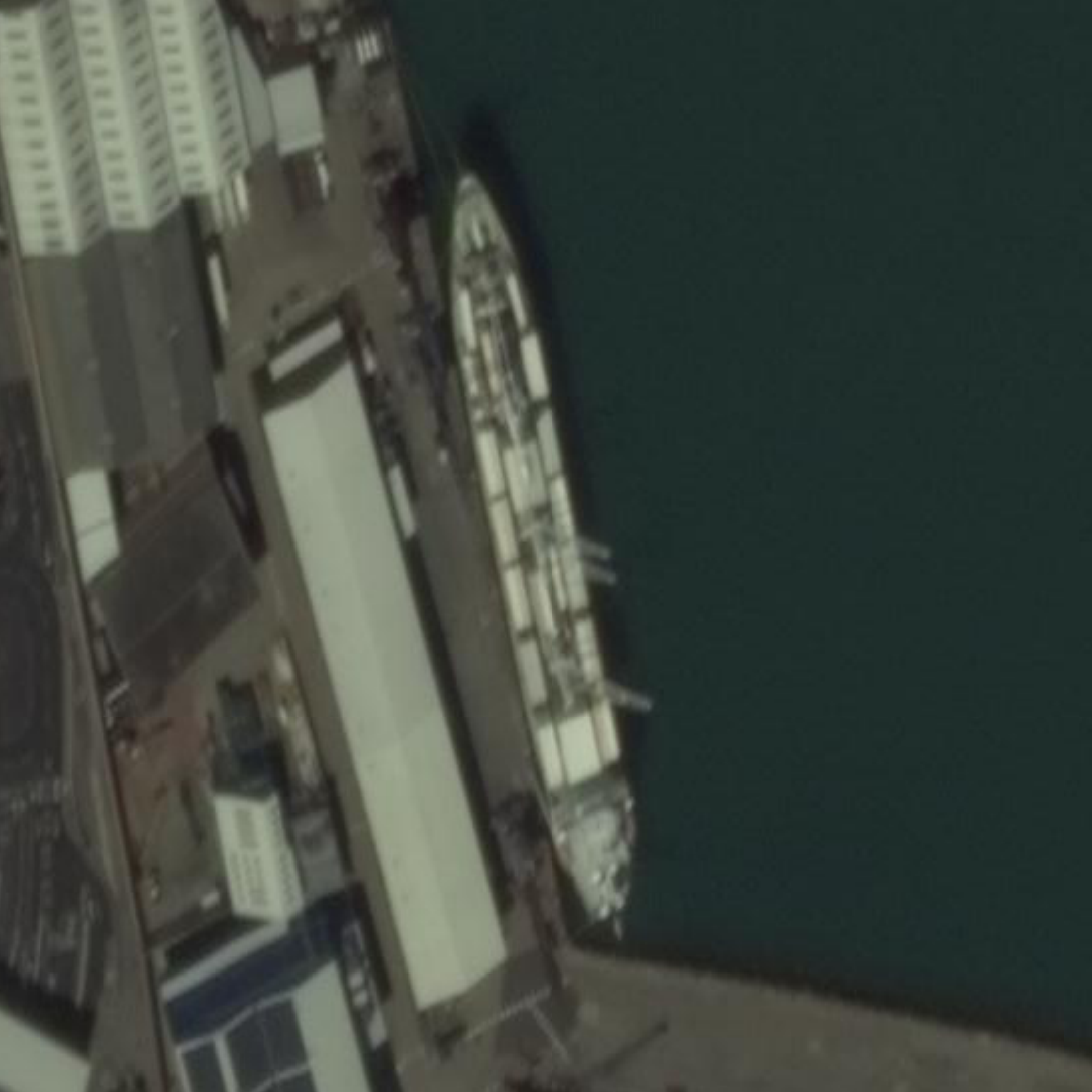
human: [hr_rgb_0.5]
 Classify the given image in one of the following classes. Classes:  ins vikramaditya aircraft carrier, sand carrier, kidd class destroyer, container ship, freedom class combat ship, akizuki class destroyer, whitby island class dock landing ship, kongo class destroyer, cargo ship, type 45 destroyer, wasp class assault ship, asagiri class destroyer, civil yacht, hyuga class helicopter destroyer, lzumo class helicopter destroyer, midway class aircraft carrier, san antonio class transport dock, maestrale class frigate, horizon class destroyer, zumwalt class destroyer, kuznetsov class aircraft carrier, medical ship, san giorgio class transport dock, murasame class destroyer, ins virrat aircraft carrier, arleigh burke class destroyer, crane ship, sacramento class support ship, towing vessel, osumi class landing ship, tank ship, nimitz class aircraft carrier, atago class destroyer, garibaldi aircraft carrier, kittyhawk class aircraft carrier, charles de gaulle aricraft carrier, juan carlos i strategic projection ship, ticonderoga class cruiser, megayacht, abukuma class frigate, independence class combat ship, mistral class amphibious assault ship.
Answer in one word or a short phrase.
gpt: Cargo ship